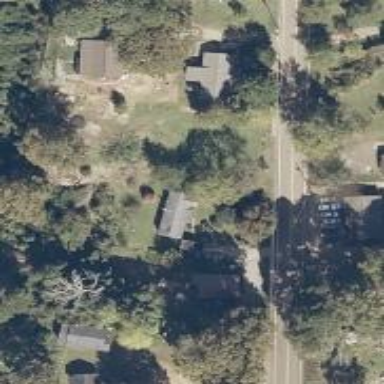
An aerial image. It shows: Driveway.